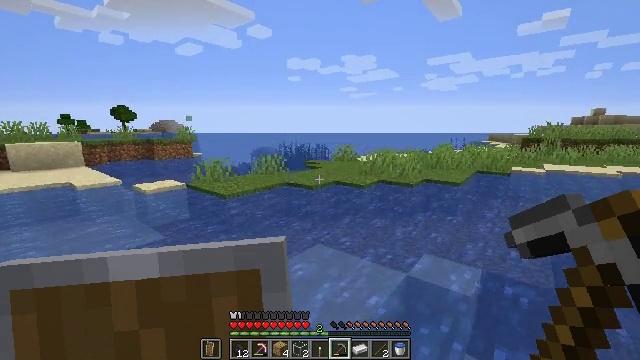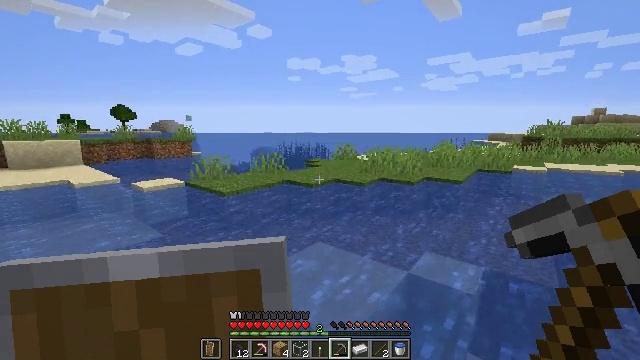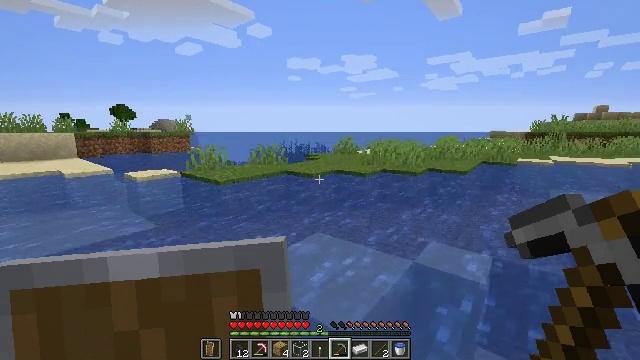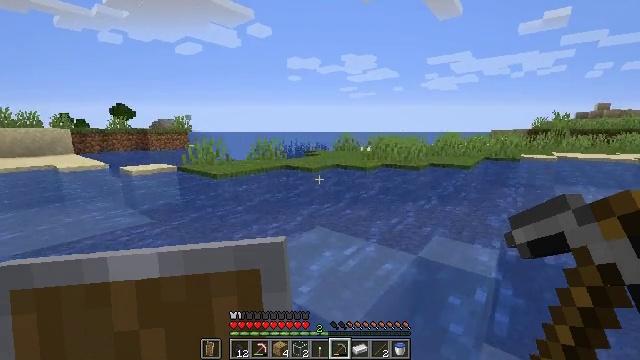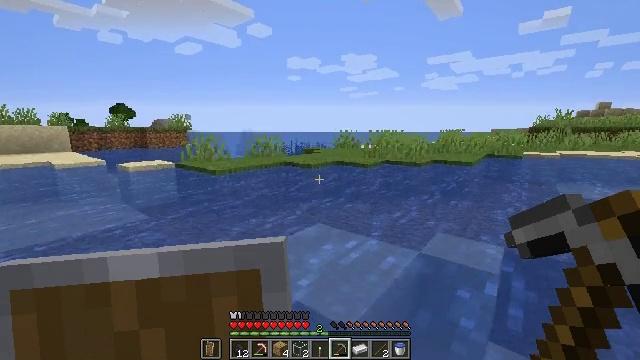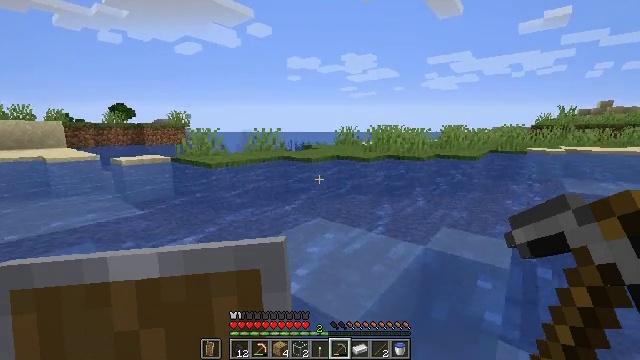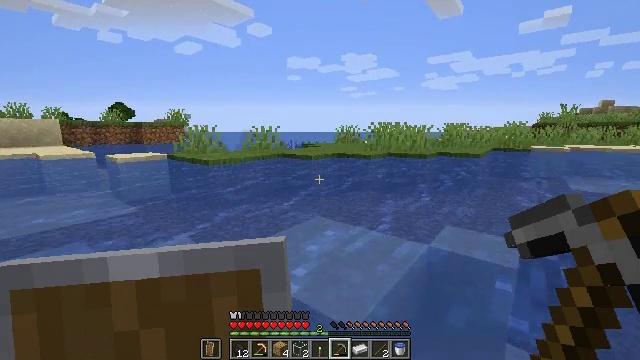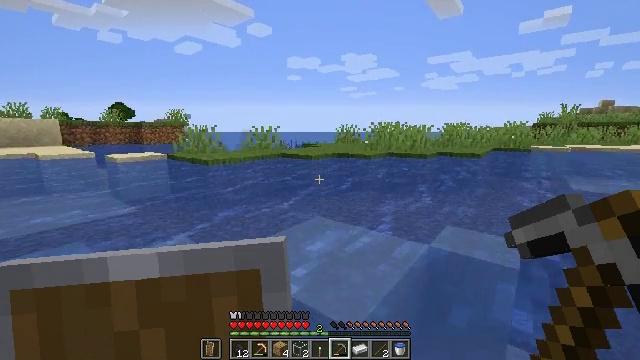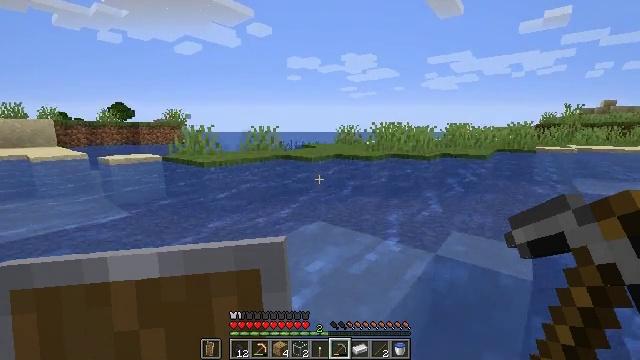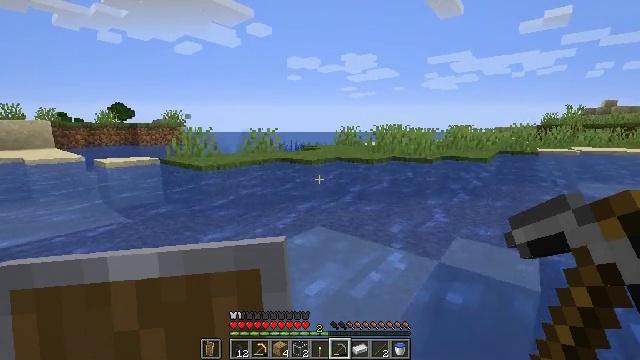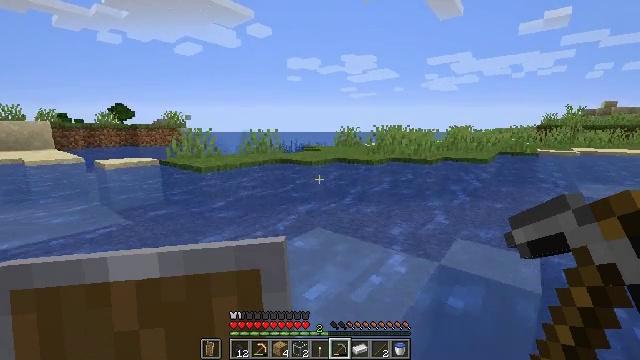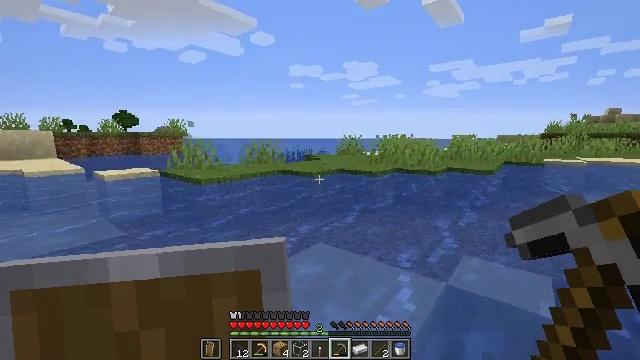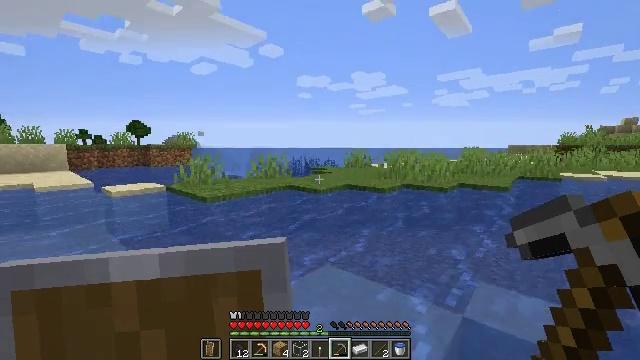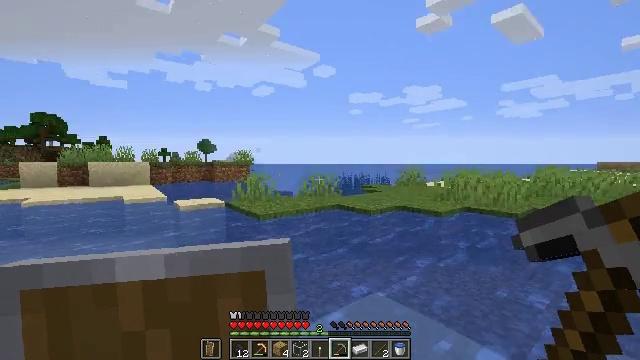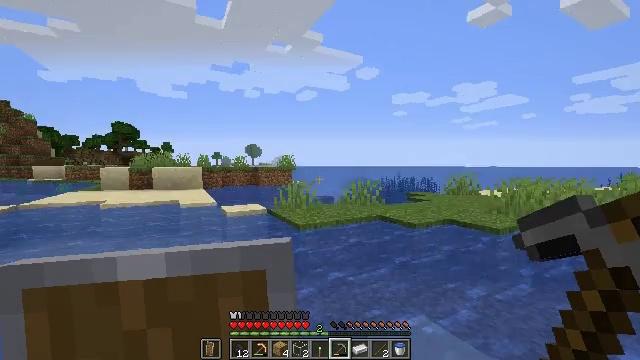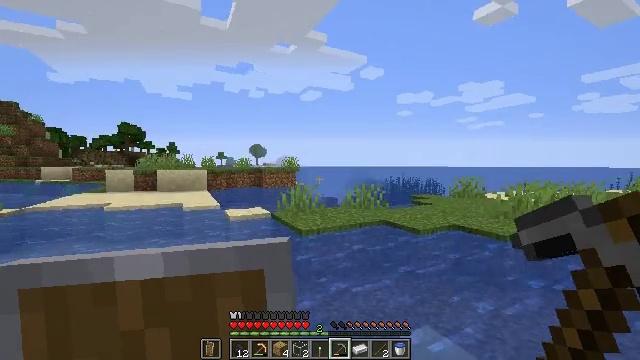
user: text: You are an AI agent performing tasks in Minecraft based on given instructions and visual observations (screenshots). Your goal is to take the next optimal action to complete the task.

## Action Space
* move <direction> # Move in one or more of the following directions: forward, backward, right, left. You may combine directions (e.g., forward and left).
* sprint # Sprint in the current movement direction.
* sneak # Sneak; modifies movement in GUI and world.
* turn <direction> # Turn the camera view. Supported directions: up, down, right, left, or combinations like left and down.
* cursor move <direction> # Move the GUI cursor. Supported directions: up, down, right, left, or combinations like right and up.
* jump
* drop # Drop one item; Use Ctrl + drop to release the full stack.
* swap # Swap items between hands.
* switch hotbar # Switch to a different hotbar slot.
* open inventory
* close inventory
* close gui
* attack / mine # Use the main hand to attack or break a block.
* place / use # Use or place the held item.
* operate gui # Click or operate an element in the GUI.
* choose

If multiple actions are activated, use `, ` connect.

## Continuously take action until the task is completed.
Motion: motion action
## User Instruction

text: Dive and mine the kelp.
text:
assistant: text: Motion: move forward
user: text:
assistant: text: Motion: move forward
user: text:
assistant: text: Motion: move forward
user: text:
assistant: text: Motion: move forward
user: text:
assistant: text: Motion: move forward
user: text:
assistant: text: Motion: move forward, jump
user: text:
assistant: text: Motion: move forward, jump
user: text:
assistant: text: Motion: move forward, jump
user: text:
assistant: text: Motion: move forward, jump
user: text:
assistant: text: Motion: move forward, jump
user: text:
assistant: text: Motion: move forward, turn up, jump
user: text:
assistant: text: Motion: move forward, turn left and up, jump
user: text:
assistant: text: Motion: move forward, turn left and up, jump
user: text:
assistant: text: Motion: move forward, turn left, jump
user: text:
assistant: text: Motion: move forward, jump
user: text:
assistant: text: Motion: move forward, jump
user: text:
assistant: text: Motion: move forward, jump
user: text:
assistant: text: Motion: move forward, jump
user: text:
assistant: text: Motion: move forward, turn left, jump
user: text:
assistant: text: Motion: move forward, turn left and down, jump
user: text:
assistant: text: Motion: move forward, turn left, jump
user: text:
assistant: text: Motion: move forward and move right, jump
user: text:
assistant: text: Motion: move forward and move right, jump
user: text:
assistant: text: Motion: move forward and move right, turn left, jump
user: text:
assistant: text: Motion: move forward and move right, turn left, jump
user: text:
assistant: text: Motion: move forward and move right, turn left, jump
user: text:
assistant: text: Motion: move forward and move right, turn left, jump
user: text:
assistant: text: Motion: move forward and move right, turn left, jump
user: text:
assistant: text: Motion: move forward and move right, turn left, jump
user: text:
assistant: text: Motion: move forward and move right, turn left, jump